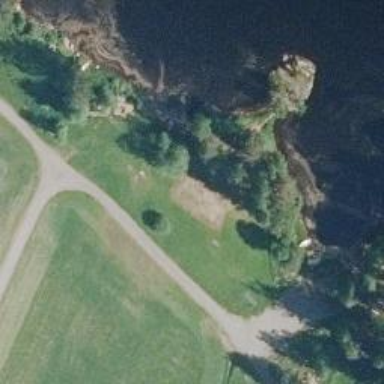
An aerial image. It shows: Hole on disc golf course.